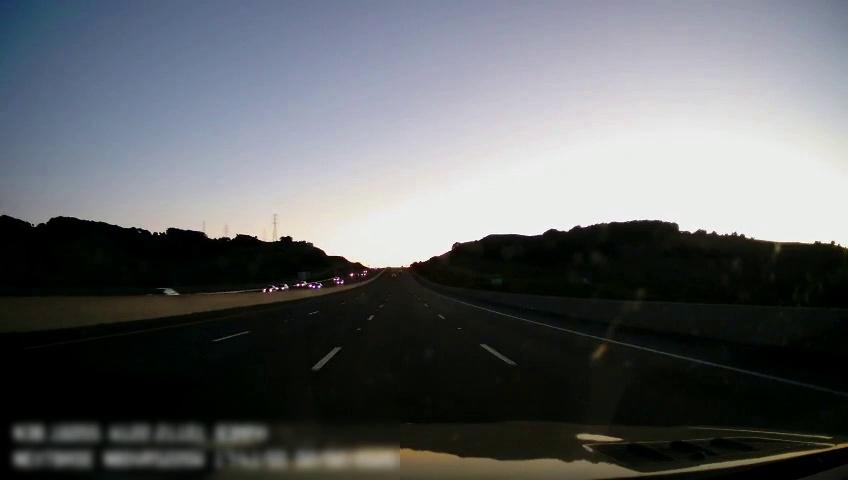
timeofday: Dusk/Dawn/Twilight
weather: Sunny
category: Drivable Space
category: Vehicles | Car
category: Vehicles | Car
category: Vehicles | Car
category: Lanes | Alternate Lane
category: Lanes | Current Lane
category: Lanes | Current Lane
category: Lanes | Alternate Lane
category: Lanes | Alternate Lane